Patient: sex M, age 60
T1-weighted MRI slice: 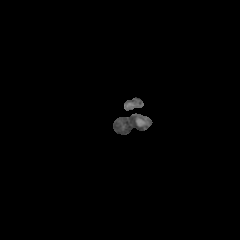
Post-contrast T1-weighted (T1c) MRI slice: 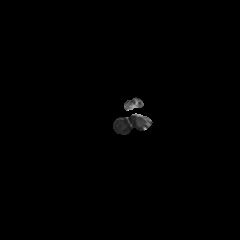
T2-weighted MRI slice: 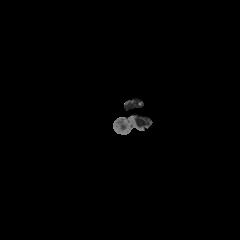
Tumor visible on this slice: no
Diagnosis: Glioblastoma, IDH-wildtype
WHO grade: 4